Field crop: tomato
Growth stage: 1
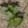
Species: solanum